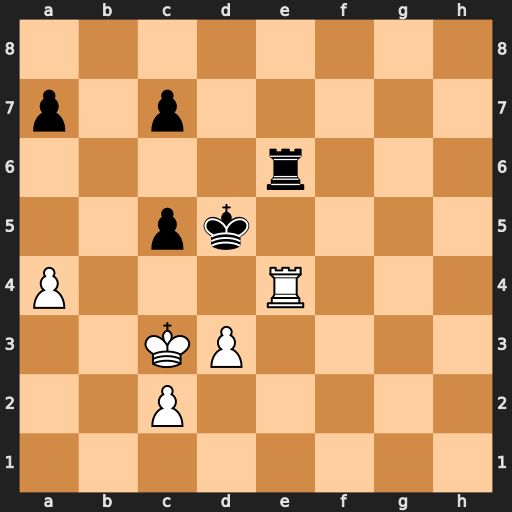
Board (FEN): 8/p1p5/4r3/2pk4/P3R3/2KP4/2P5/8
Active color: w
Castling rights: -
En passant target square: -
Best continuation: Rxe6 Kxe6 Kc4